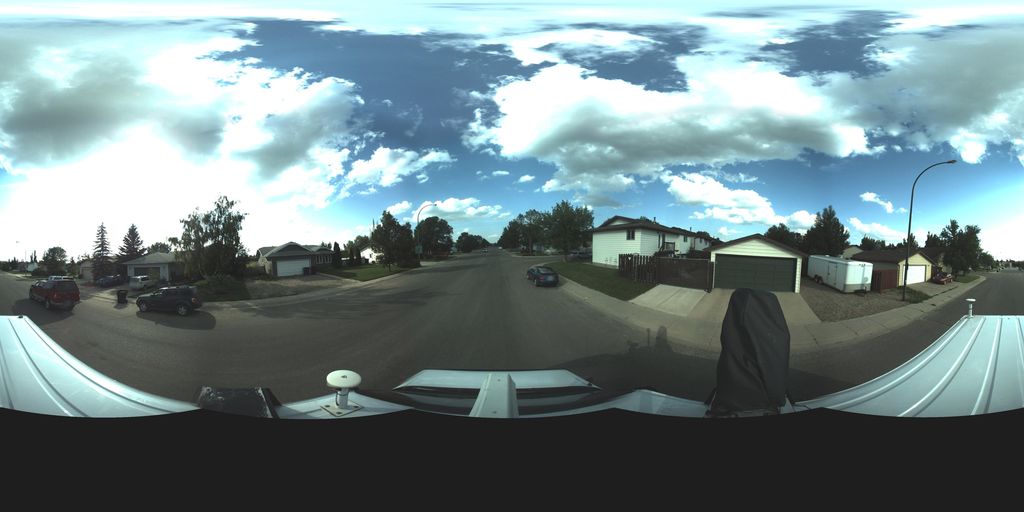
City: saskatoon